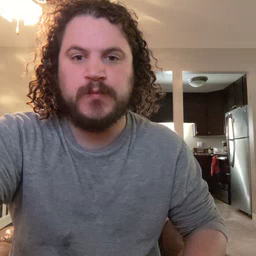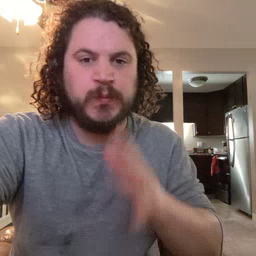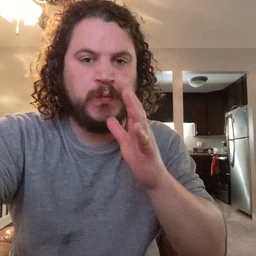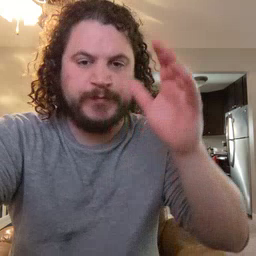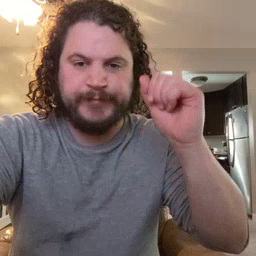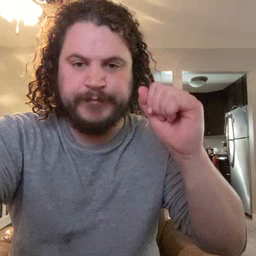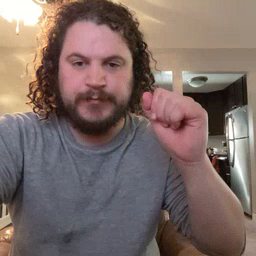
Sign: grandpa